Here is the time-frequency representation (spectrogram) of a rolling-element bearing's vibration measurement. Determine the bearing's health state. Answer with exactly one of: normal, inner_race, outer_race, ball.
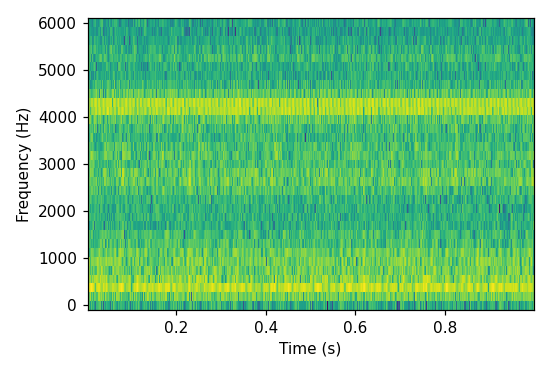
Answer: normal